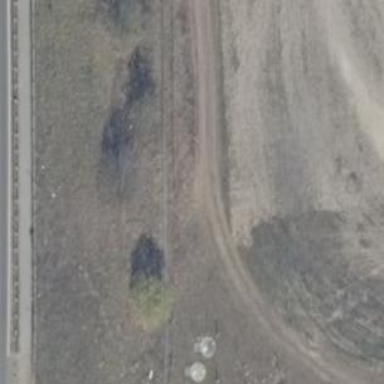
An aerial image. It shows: Track road with grade4 tracktype.